Question: i am trying to get Sum() of value in my database data using C# but i am having an error Exception error sql type -0 here is my Code.
the problem is here when i am passing value through dr i am always getting exception error

ArgumentException has unhandled
Unknown Sql type -0
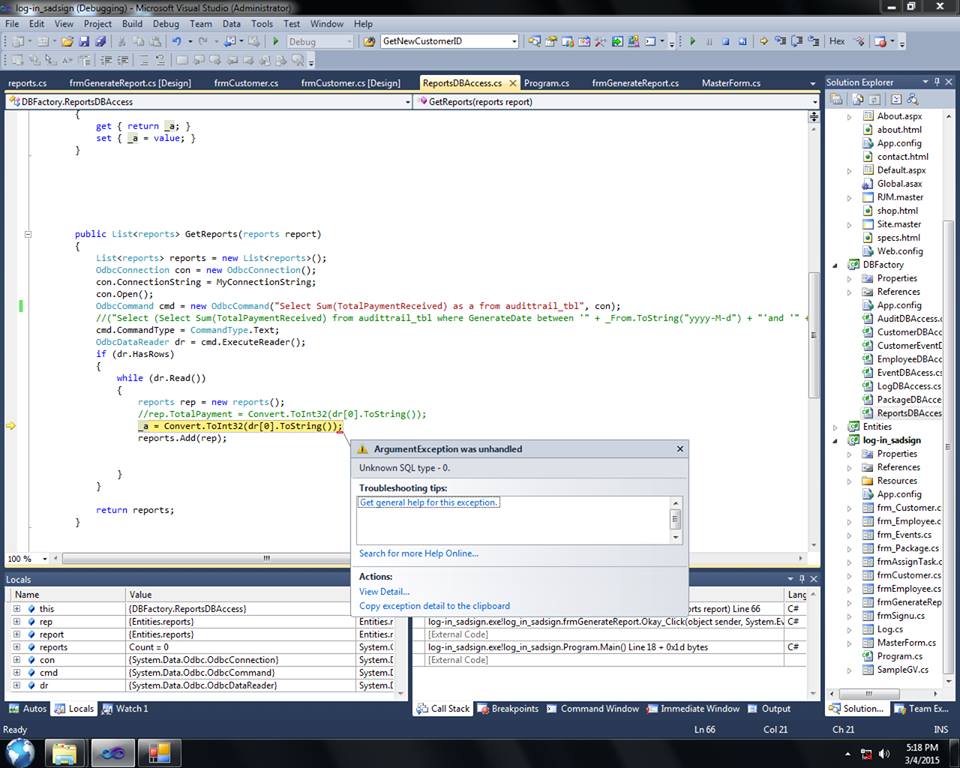
Answer: If you can use linq,you can fix like this:
'''
label.Text=(from f in audittrail_tbl
select f).Sum(S=>S.Income).ToString();
'''